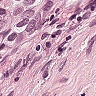
Metastatic tissue present: yes